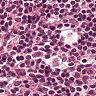
Metastatic tissue present: no